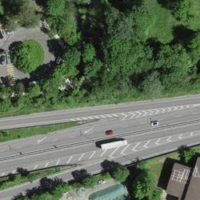
EUNIS habitat code: 53
Species observed at this site:
Tachybaptus ruficollis
Corvus corone
Cyanistes caeruleus
Fulica atra
Alopochen aegyptiaca
Anas platyrhynchos
Aythya fuligula
Fringilla coelebs
Passer montanus
Columba palumbus
Chroicocephalus ridibundus
Anthriscus sylvestris
Turdus merula
Poecile palustris
Carduelis carduelis
Gallinula chloropus
Cygnus olor
Parus major
Erithacus rubecula
Picus viridis